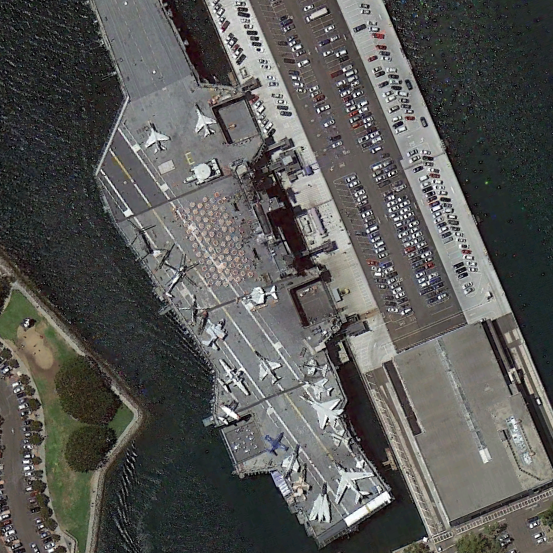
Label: aircraft_carrier